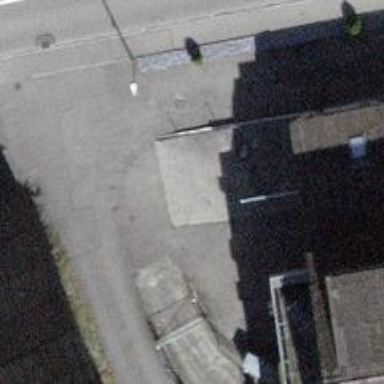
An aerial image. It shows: Car wash facility.